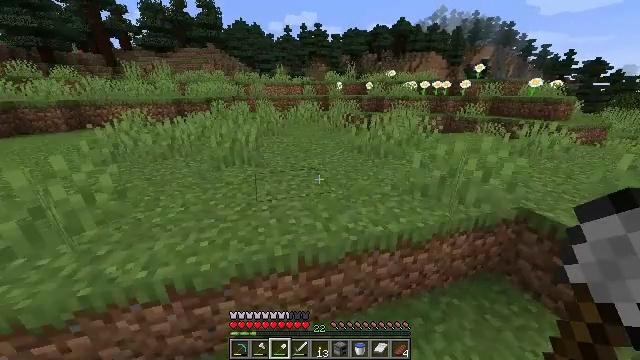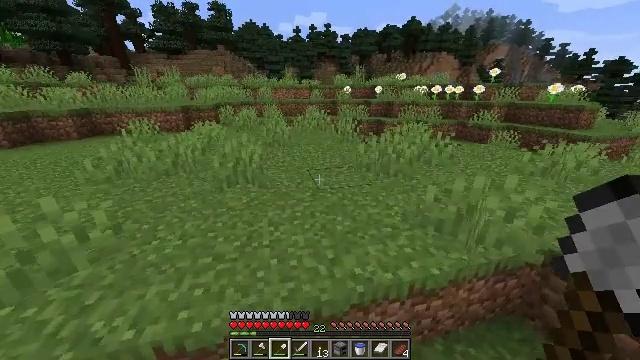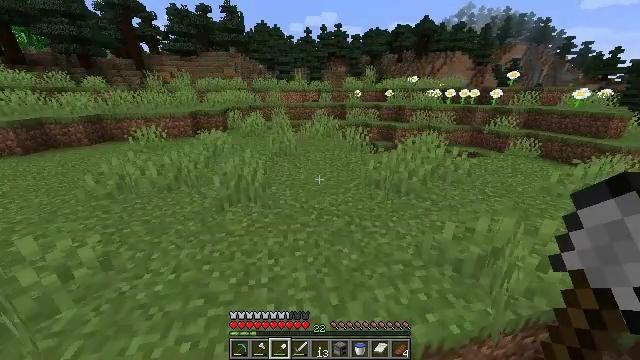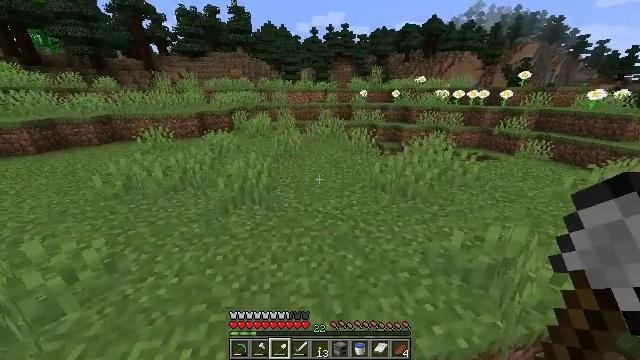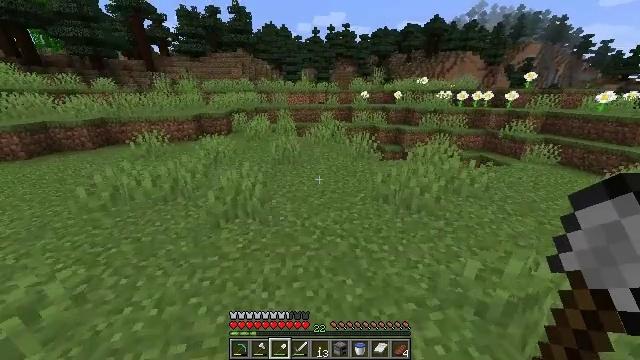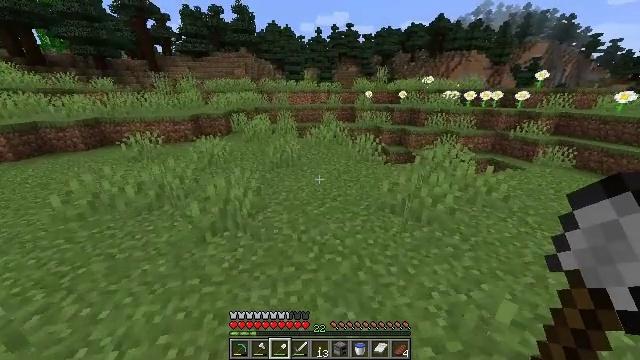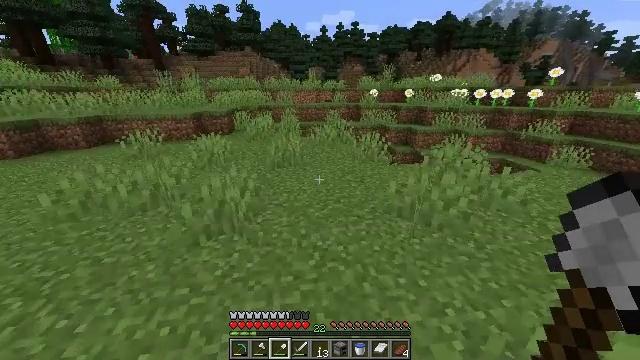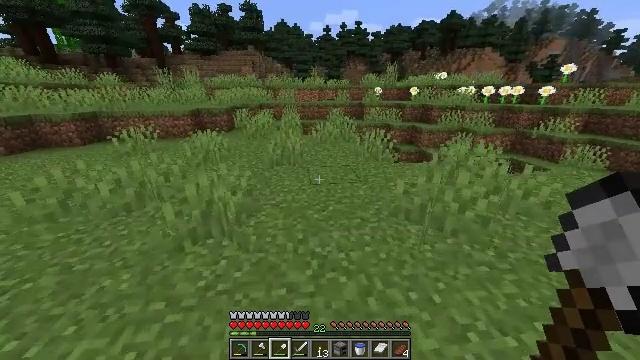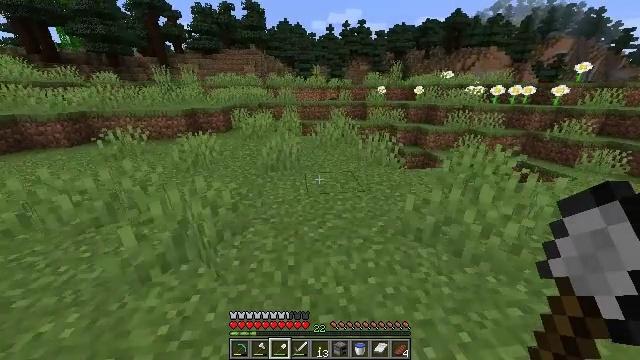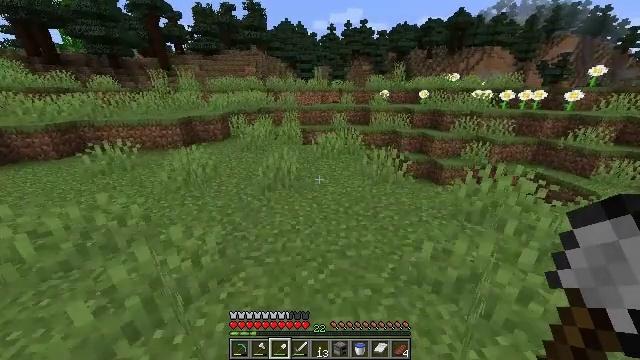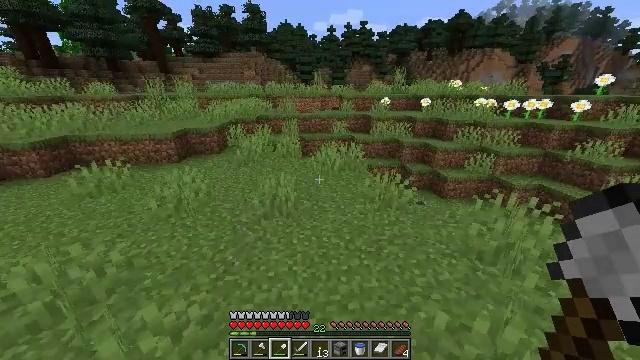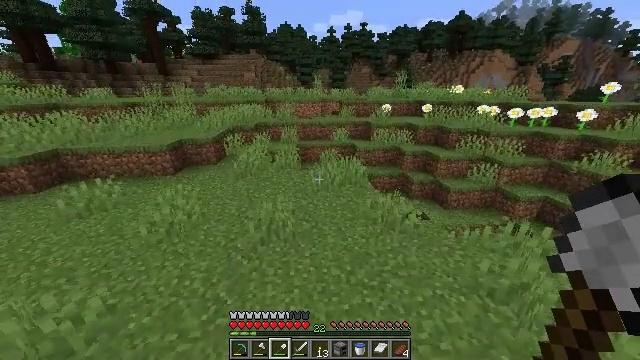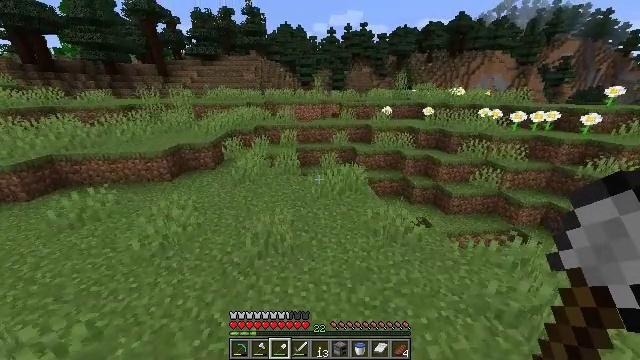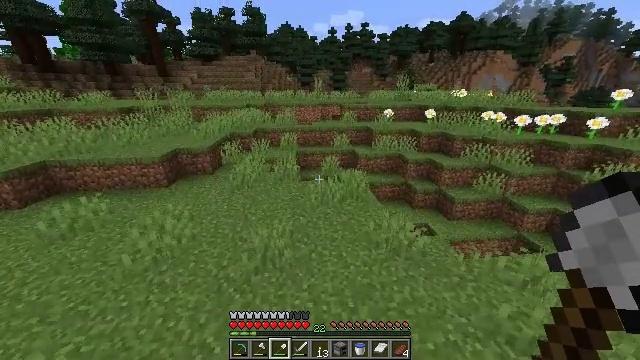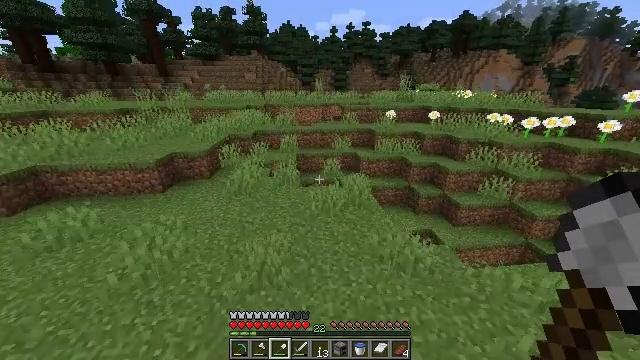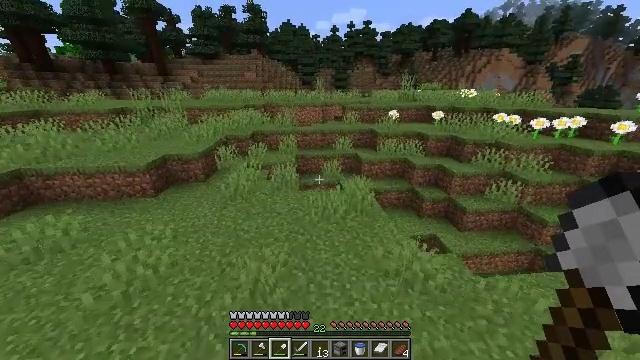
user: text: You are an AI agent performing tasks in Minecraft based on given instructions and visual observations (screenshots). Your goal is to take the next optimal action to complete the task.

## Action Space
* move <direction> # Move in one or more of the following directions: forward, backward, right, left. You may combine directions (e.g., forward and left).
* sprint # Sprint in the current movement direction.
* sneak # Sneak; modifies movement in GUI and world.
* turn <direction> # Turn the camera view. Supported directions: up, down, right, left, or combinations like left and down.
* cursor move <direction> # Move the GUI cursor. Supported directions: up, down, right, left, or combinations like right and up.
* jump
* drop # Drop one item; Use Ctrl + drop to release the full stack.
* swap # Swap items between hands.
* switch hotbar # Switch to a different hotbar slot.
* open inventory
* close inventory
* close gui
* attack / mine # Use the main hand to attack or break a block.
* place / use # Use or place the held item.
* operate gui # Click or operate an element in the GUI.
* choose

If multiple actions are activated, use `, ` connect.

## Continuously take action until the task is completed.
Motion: motion action
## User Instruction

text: Break the sugar cane.
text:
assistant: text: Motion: move forward, sprint, turn left, jump
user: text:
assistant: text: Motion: move forward, sprint, turn left, jump
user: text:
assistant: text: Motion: move forward, sprint, turn left, jump
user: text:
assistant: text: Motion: move forward, sprint, jump
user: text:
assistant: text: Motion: move forward, sprint, jump
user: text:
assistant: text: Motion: move forward, sprint, turn left, jump
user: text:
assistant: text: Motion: move forward, sprint, jump
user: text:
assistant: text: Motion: move forward, sprint, jump
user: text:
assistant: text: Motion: move forward, sprint, jump
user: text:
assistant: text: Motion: move forward, sprint, jump
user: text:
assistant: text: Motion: move forward, sprint, jump
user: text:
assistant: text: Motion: move forward, sprint, jump
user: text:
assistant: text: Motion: move forward, sprint, jump
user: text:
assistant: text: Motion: move forward, sprint, jump
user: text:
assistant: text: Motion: move forward, sprint, jump
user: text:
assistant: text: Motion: move forward, sprint, jump
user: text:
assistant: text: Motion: move forward, sprint, jump
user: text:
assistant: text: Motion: move forward, sprint, jump
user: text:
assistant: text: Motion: move forward and move left, sprint, turn left and down, jump
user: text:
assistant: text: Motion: move forward and move left, sprint, turn left, jump
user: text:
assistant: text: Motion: move forward and move left, sprint, turn left and down, jump
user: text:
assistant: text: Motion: move forward and move left, sprint, turn left and down, jump
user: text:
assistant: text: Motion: move forward and move left, sprint, turn left, jump
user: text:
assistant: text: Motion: move forward and move left, sprint, turn left, jump
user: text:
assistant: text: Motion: move forward and move left, sprint, turn left, jump
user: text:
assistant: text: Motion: move forward and move left, sprint, jump
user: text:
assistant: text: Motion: move forward, sprint, jump
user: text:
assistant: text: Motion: move forward, sprint, turn left, jump
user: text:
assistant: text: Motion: move forward, sprint, turn left, jump
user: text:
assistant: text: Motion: move forward, sprint, turn left, jump